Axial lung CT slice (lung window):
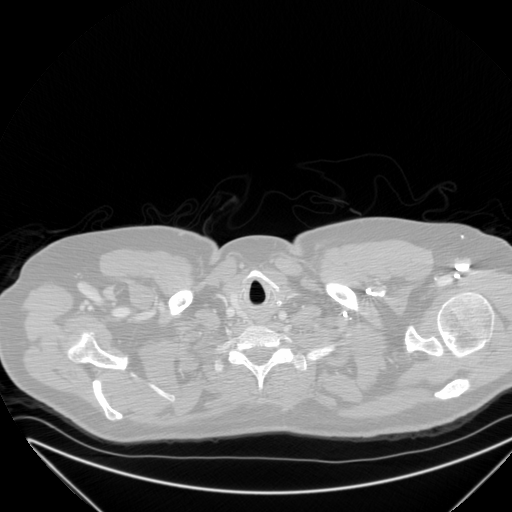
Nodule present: no